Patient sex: M
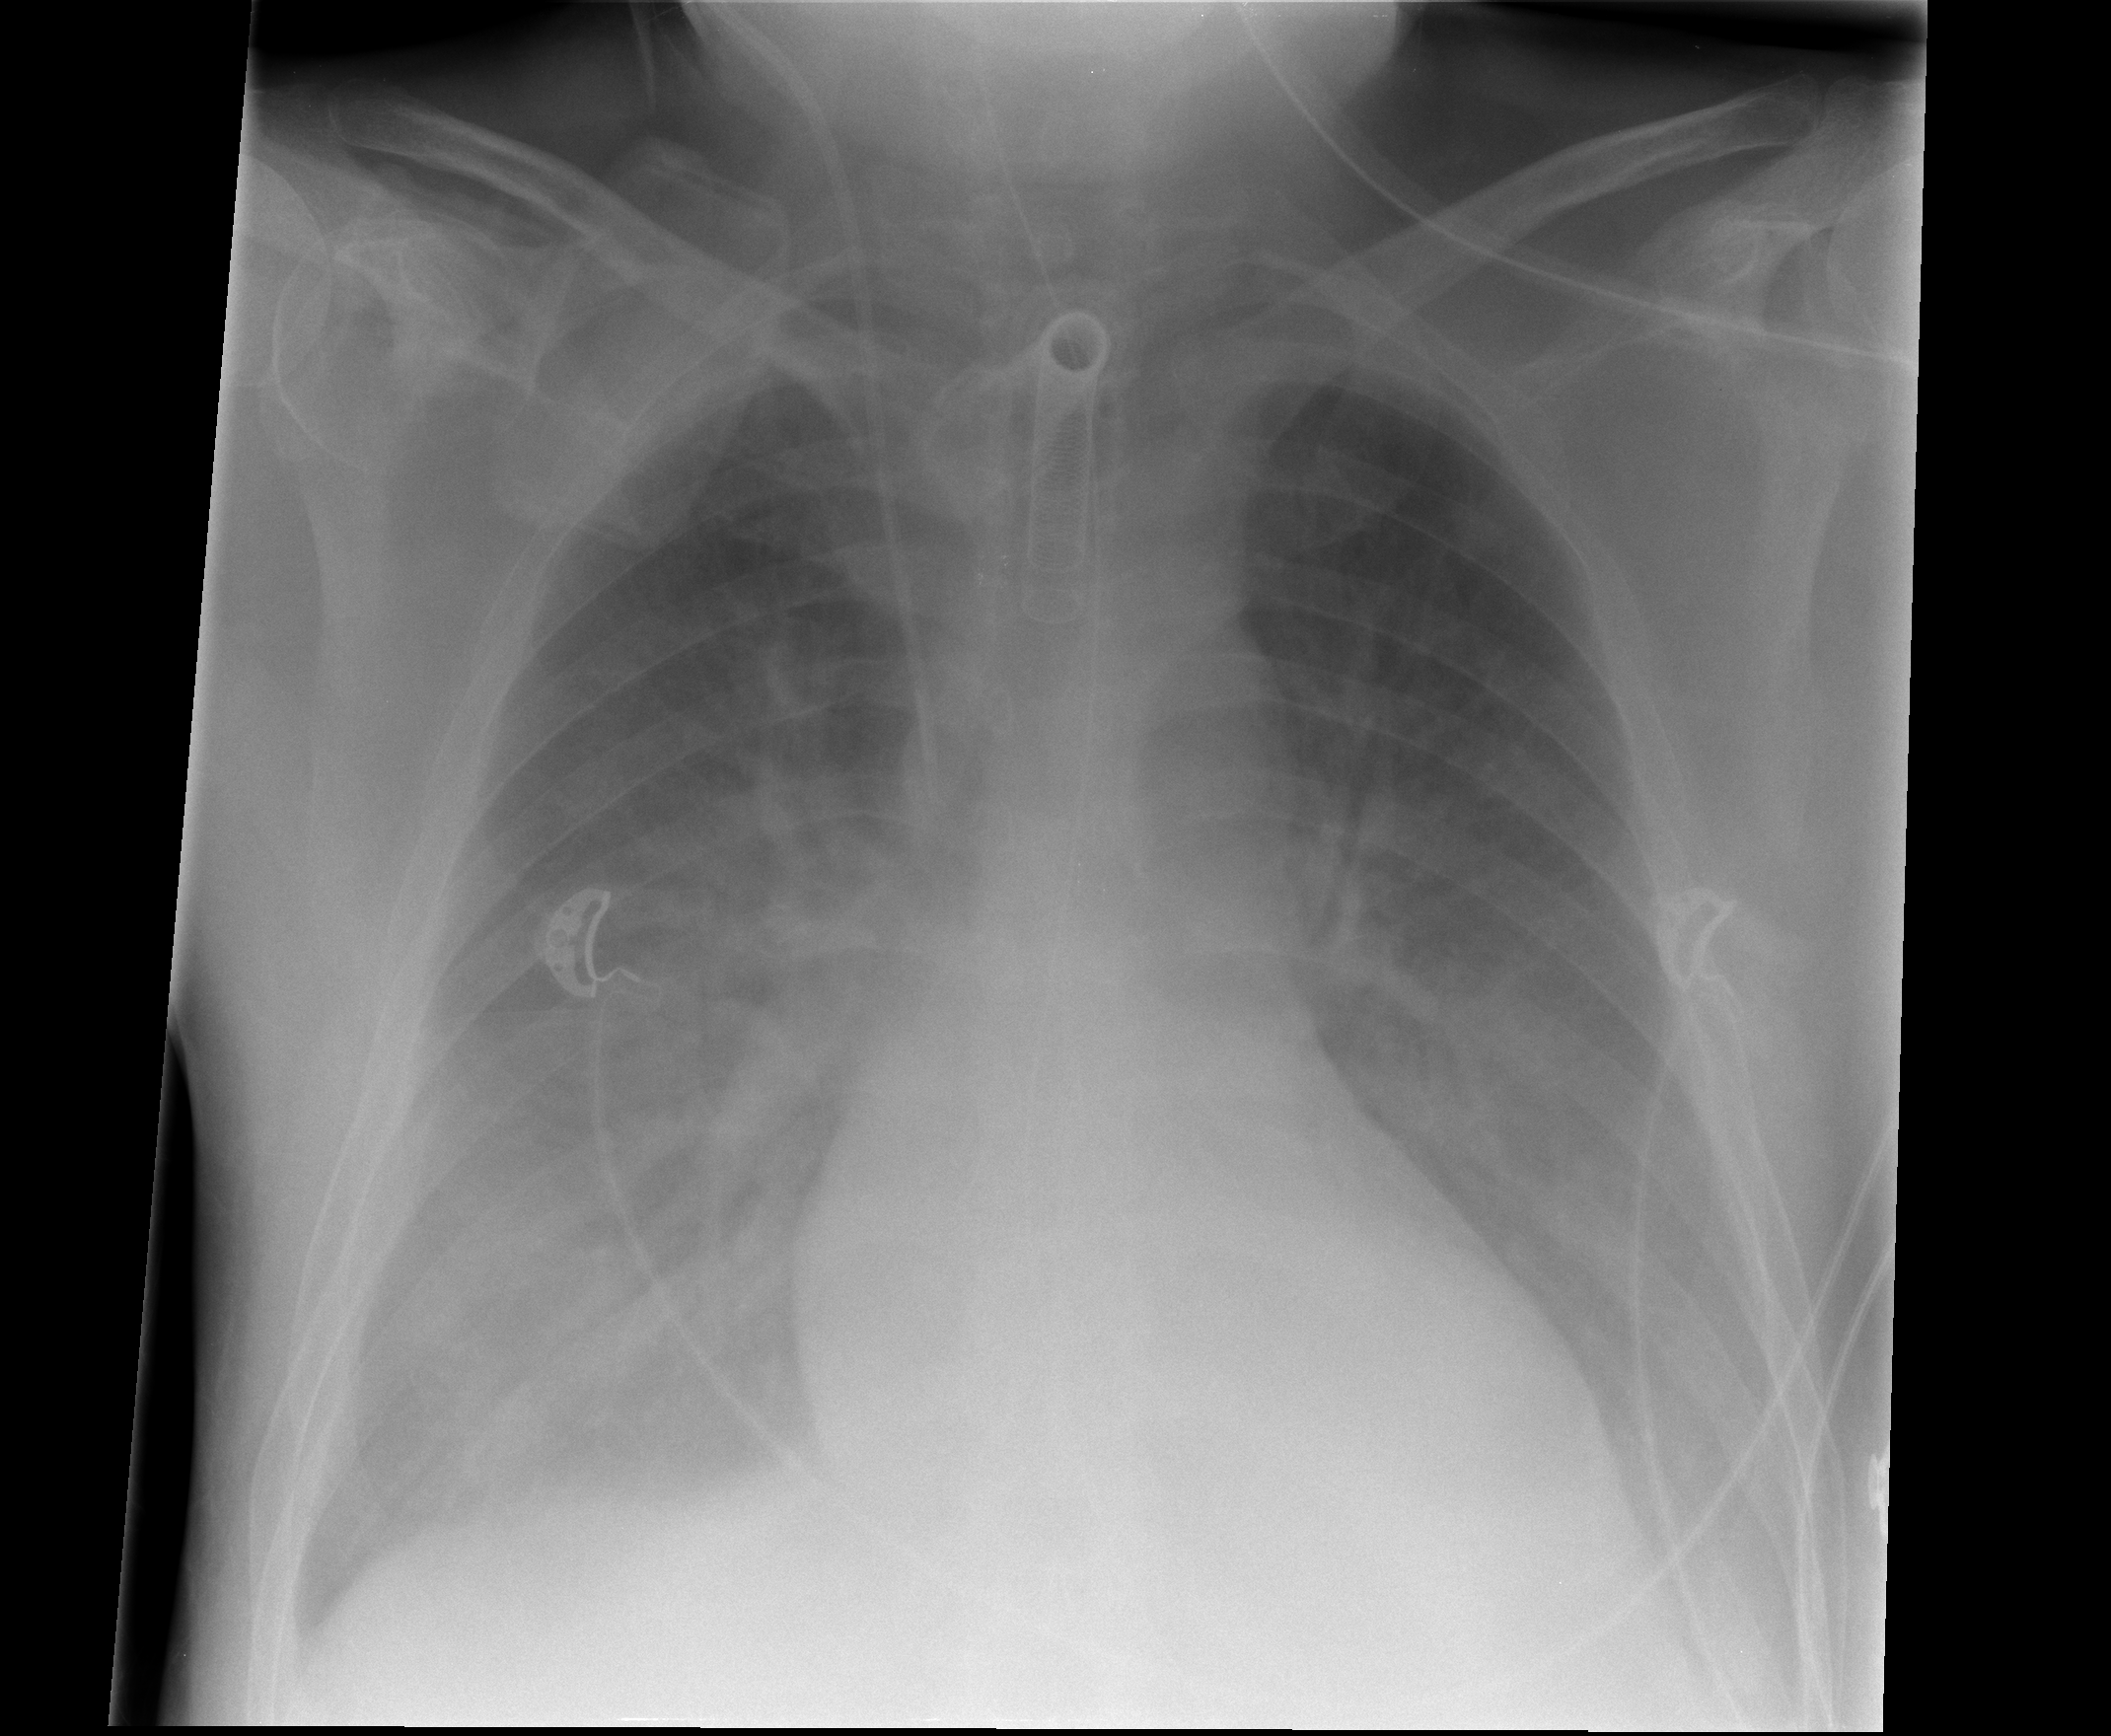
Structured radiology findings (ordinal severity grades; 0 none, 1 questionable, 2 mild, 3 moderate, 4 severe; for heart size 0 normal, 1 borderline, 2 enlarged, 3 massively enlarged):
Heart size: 0
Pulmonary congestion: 0
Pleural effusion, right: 2
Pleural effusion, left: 2
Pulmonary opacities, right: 2
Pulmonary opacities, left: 0
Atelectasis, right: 2
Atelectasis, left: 2